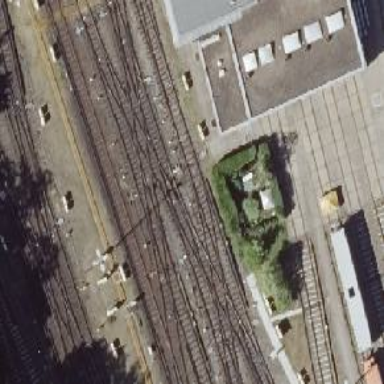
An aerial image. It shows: Yard serving electrified rail tracks with overhead electrification.